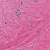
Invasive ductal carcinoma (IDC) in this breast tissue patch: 0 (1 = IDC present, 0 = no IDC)